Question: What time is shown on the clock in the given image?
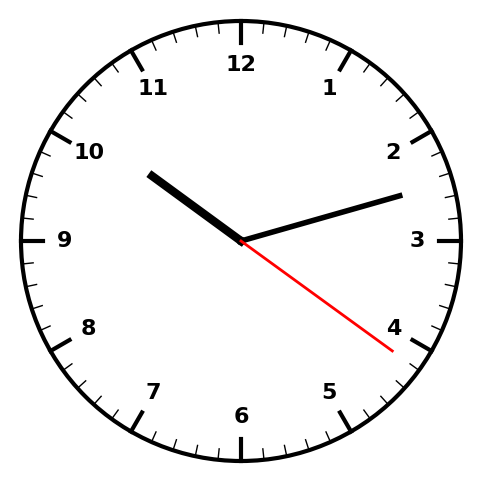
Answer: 10:12:21